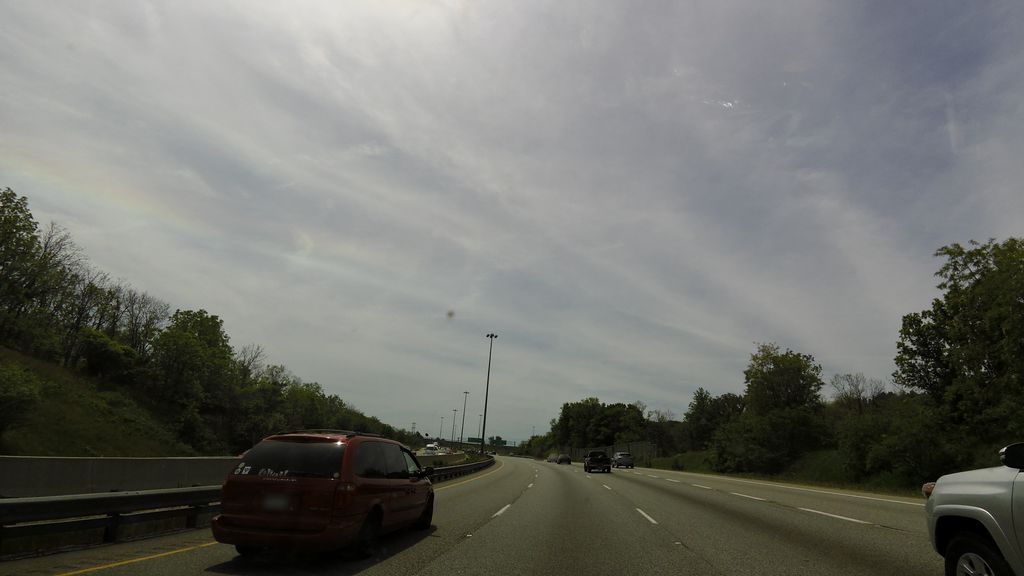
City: hamilton